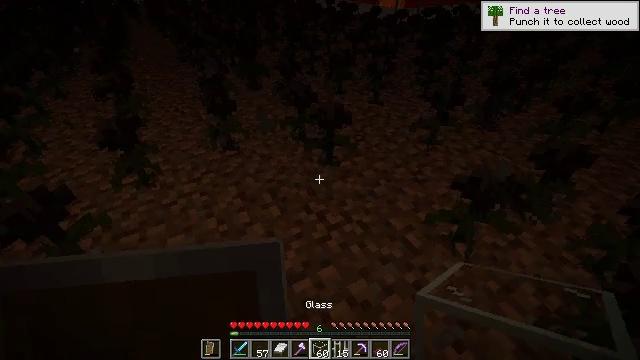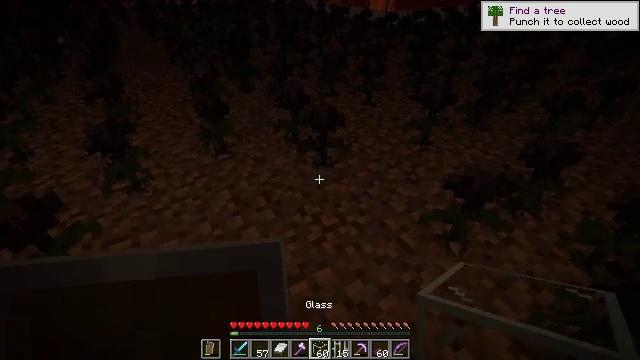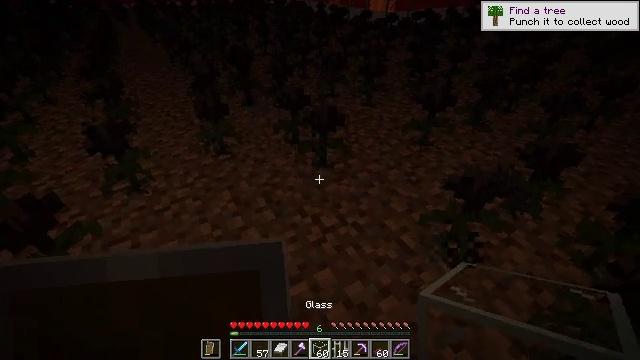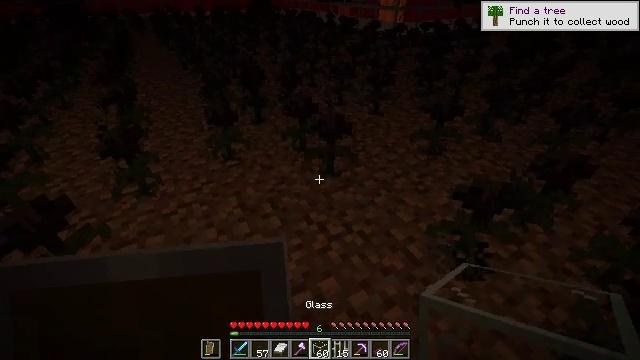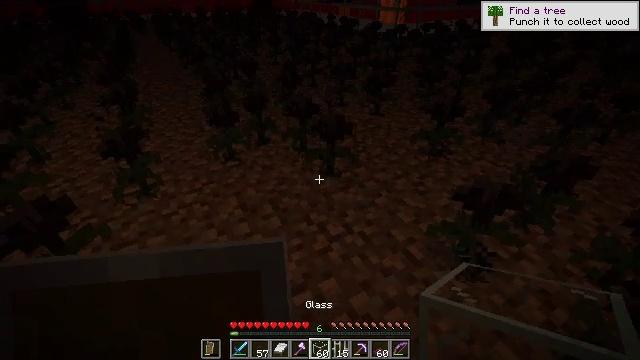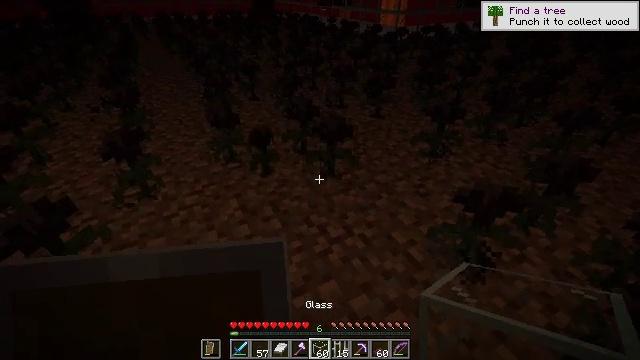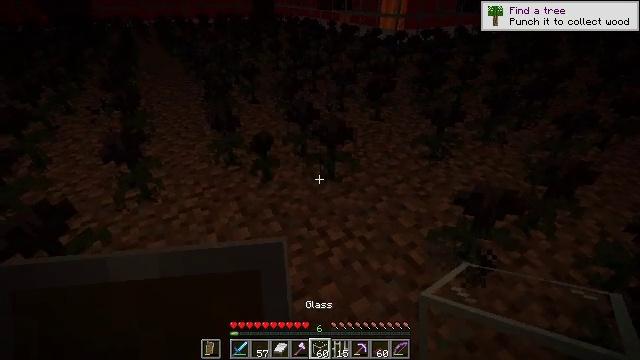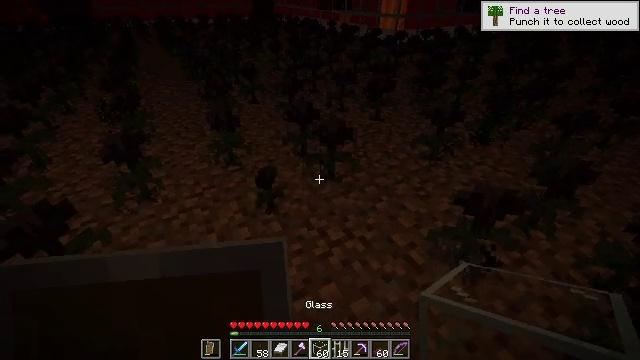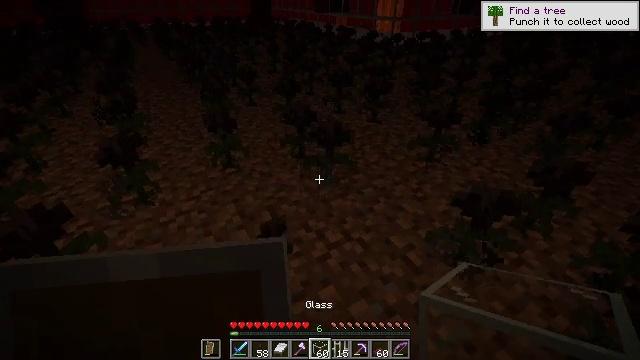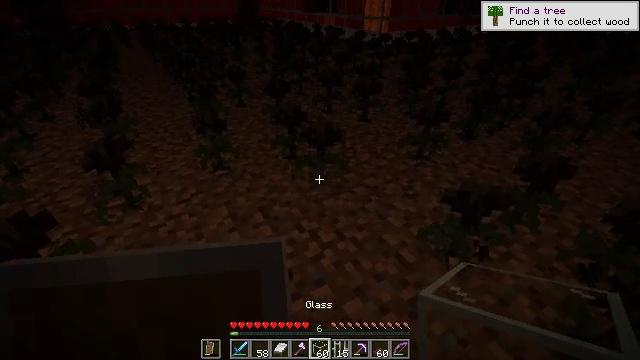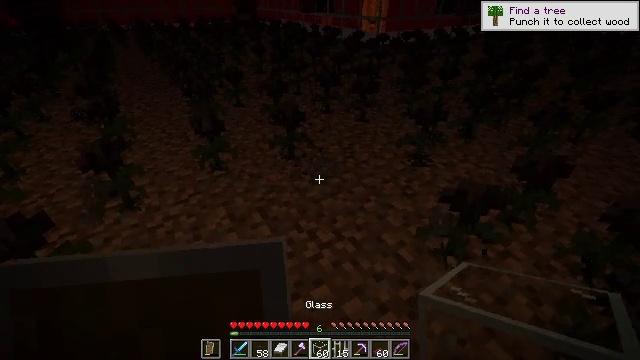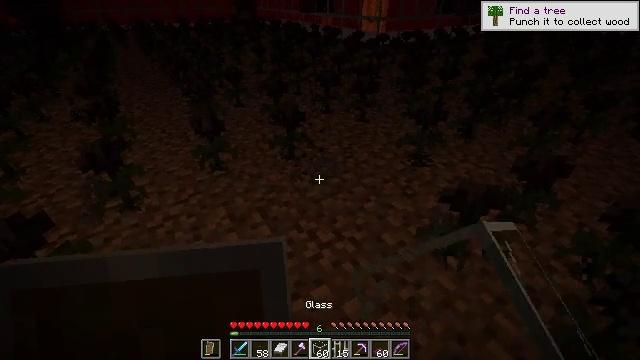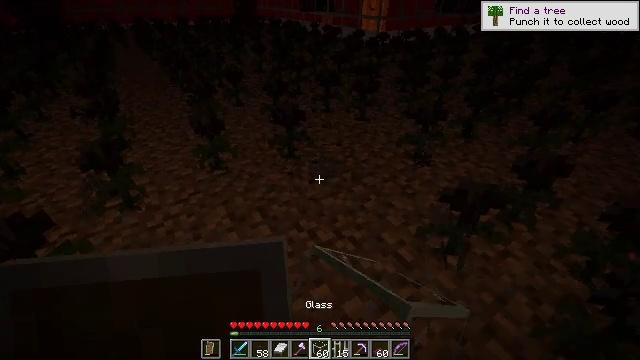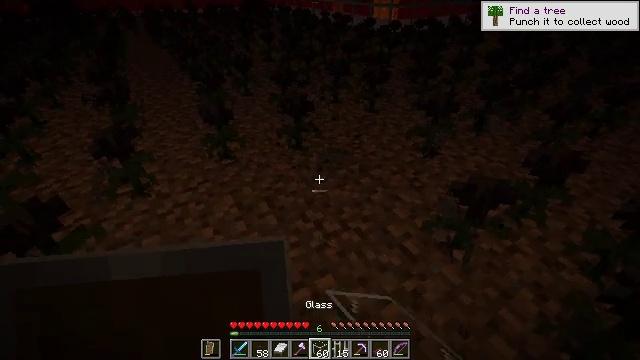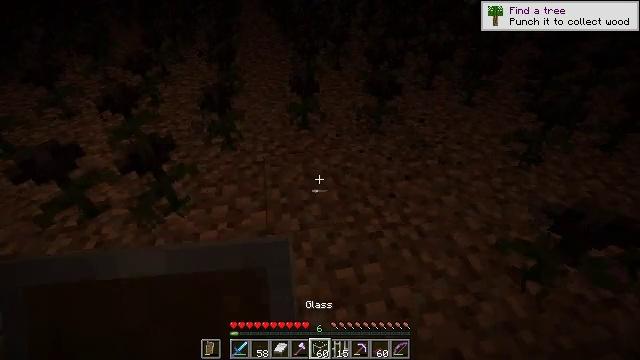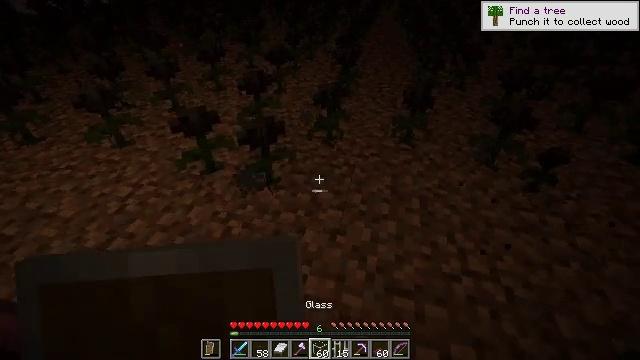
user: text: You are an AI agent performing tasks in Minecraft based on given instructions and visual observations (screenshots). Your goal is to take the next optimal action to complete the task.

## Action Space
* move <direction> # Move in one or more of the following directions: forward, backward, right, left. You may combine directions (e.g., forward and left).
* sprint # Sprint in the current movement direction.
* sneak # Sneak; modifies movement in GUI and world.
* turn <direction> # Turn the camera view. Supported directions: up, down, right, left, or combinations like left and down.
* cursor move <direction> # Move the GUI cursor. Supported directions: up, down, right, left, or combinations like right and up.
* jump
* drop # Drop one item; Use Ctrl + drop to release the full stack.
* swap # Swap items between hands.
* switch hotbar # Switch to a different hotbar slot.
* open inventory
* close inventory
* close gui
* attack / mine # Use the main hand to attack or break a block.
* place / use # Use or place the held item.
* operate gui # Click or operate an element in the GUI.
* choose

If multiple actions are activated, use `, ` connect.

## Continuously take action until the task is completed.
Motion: motion action
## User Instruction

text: Gather the dangerous wither rose.
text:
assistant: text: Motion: turn right
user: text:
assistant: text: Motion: no_op
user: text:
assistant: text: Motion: turn left and up
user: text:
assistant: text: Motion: no_op
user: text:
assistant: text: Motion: no_op
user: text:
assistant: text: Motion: no_op
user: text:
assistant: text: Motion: no_op
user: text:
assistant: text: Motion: no_op
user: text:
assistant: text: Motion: turn right
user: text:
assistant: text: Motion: attack / mine
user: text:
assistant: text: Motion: attack / mine
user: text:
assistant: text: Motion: attack / mine
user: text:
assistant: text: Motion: turn left and down
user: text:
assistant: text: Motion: turn left and down
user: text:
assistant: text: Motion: turn left and up
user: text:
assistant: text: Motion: turn left
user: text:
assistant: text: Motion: turn up
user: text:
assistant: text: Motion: turn left
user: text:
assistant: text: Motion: turn left
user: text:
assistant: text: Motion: turn left
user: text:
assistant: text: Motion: no_op
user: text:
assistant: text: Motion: attack / mine
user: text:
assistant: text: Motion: attack / mine
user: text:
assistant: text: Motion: turn left and up
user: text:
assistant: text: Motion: turn left and up
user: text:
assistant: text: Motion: no_op
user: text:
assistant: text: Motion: attack / mine
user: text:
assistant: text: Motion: attack / mine
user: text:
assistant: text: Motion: move forward
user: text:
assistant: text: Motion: move forward and move right, turn left and down